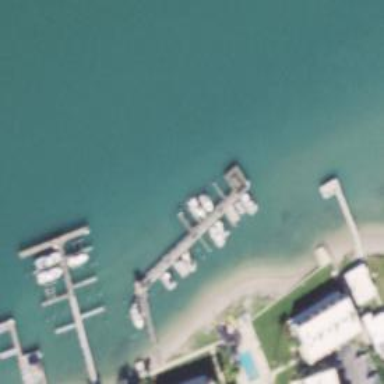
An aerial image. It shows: Man-made pier.